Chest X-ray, AP view. Patient: 62 years old, sex F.
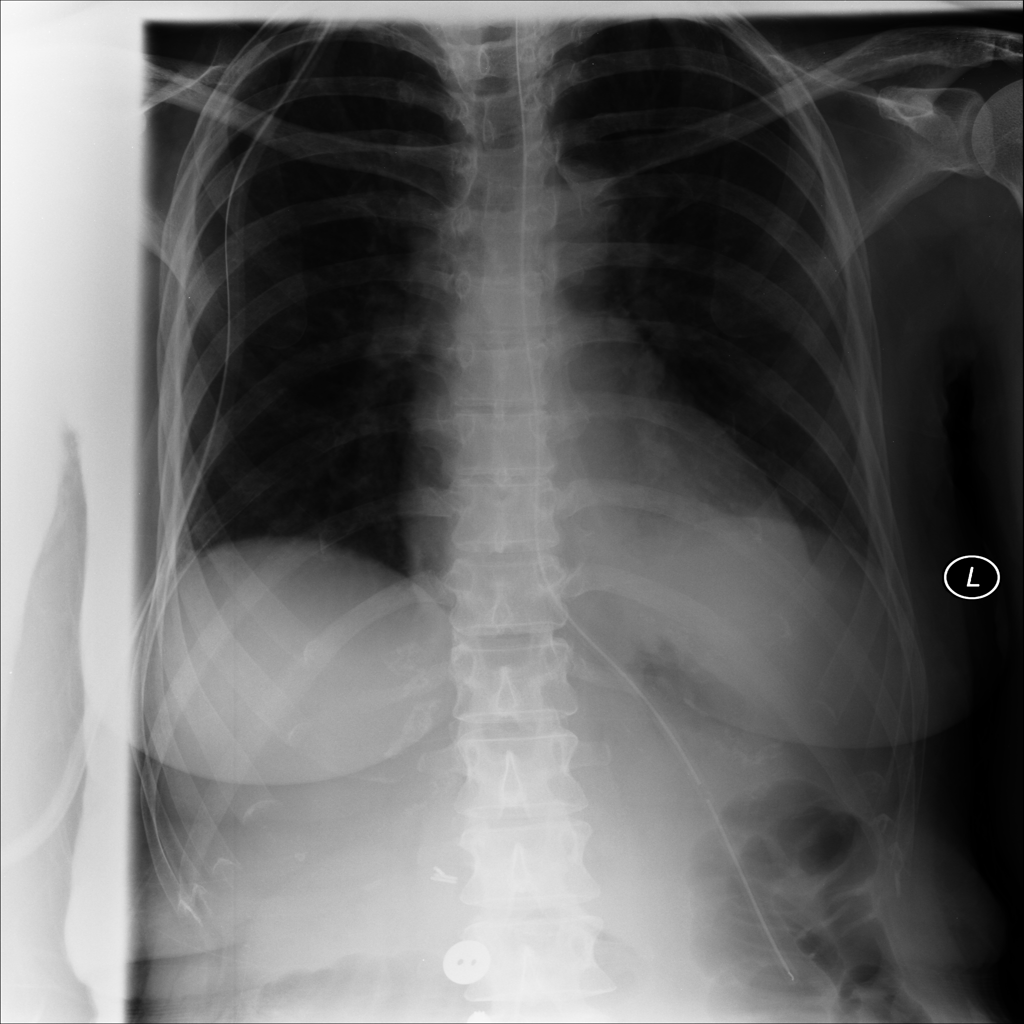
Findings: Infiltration